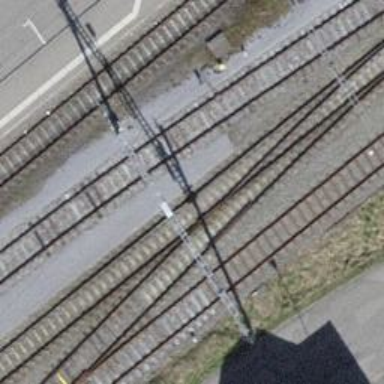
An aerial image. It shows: Single-track electrified railway siding with contact line for service.